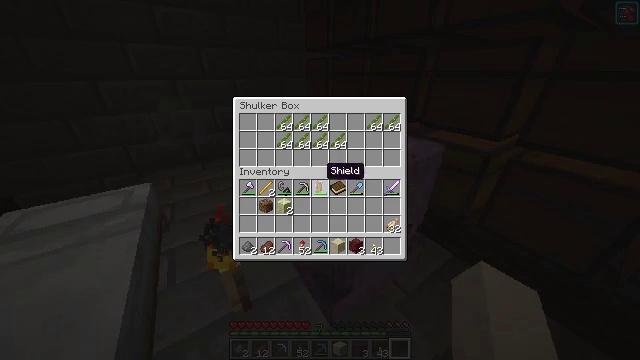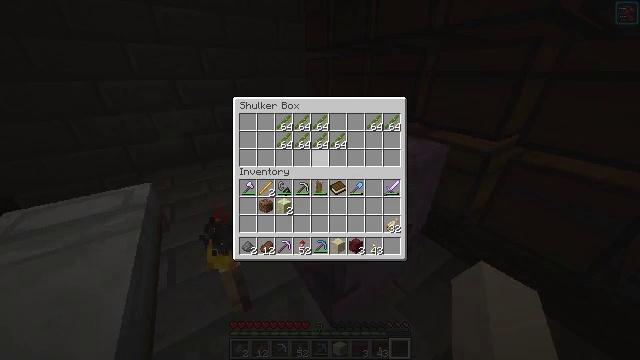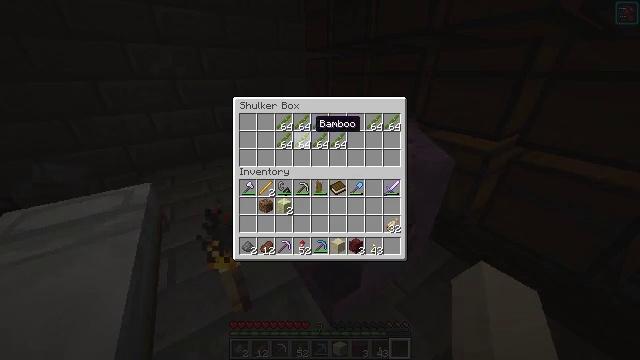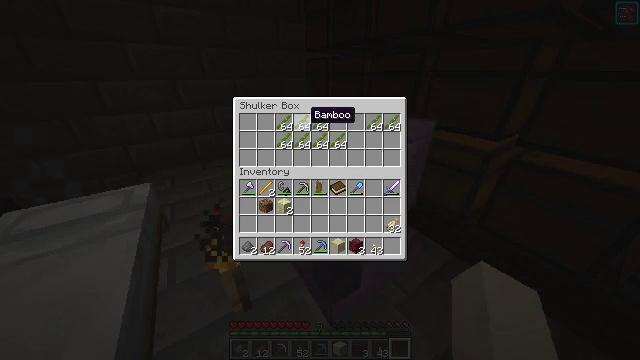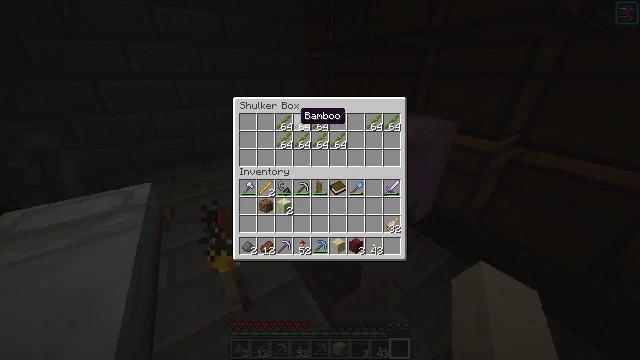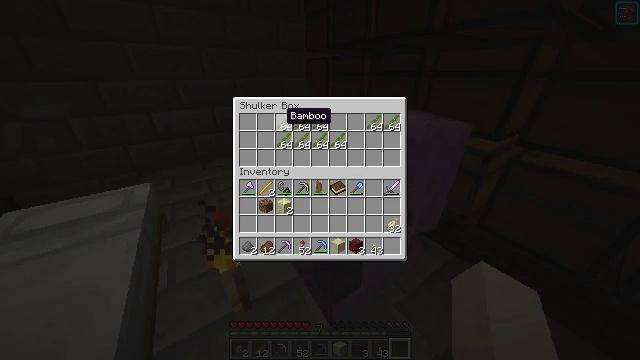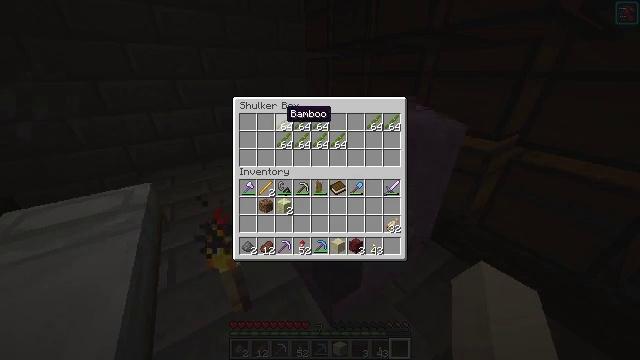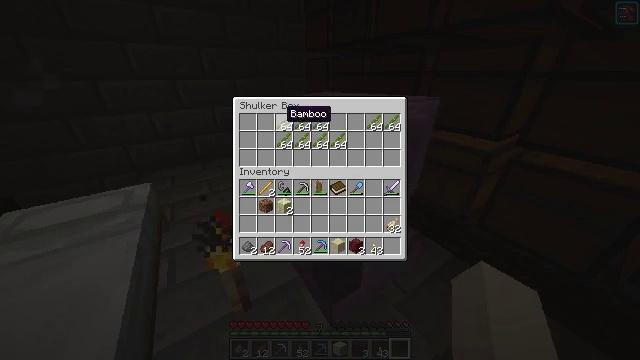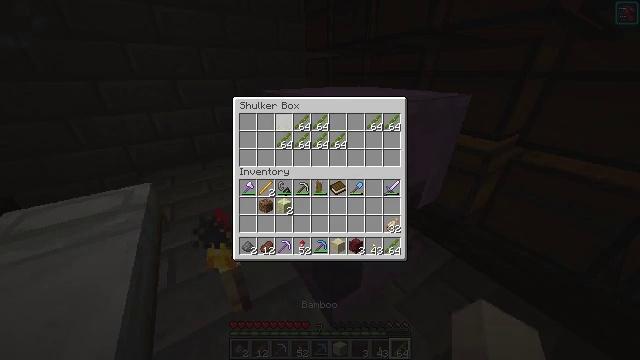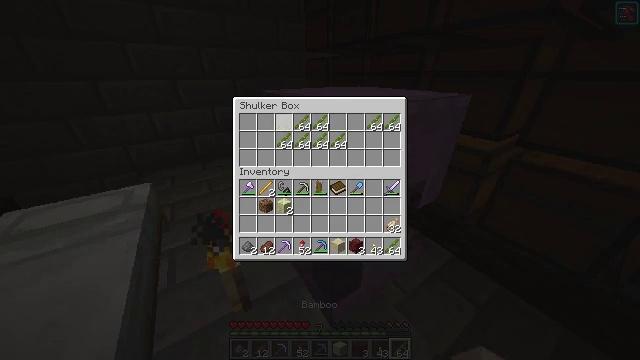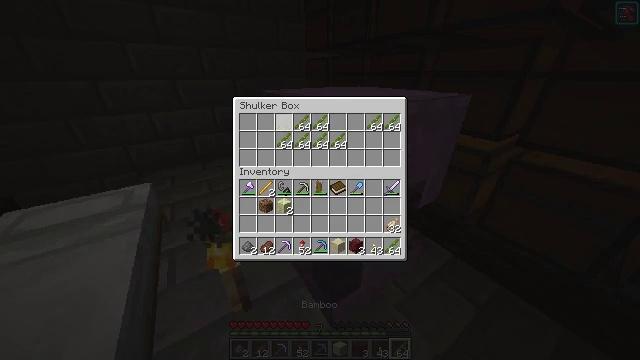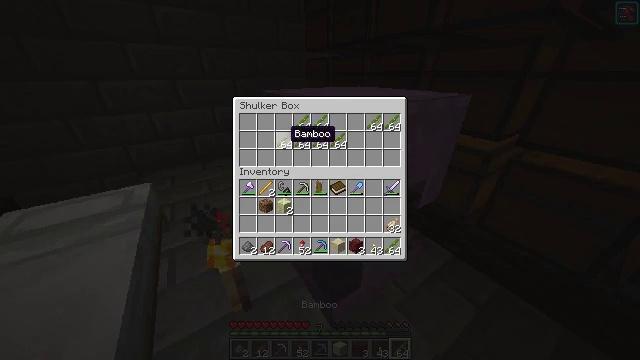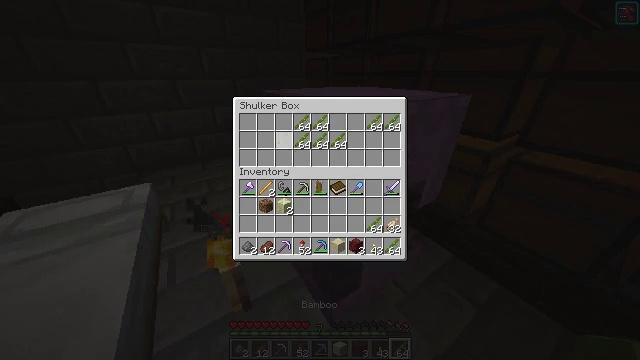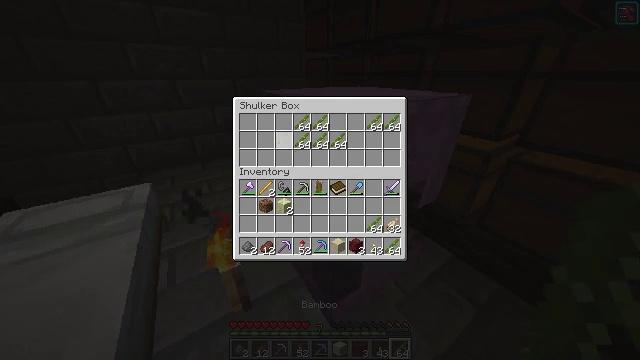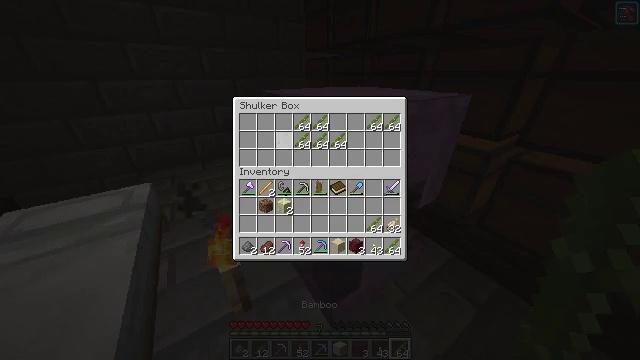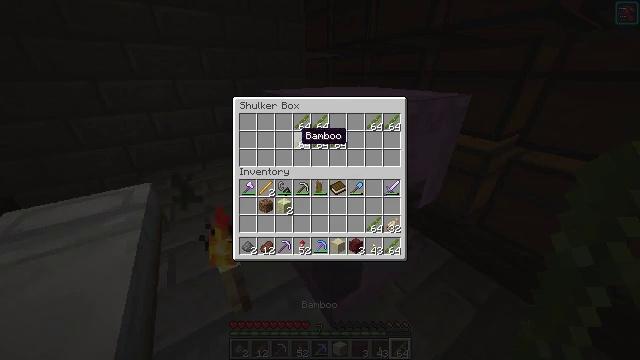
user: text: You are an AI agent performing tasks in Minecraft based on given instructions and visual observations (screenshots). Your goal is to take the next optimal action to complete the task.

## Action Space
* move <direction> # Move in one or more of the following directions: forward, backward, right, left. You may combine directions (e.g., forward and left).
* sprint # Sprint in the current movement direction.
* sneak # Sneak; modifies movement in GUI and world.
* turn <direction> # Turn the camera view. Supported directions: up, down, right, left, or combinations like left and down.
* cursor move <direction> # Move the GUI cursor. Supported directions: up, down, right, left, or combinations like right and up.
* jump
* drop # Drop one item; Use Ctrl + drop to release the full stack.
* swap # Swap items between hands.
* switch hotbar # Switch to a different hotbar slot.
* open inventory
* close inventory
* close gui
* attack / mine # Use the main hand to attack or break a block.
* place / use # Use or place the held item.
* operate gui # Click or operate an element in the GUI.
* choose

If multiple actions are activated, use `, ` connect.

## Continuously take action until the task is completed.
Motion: motion action
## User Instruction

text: Gather the shulker box for storage.
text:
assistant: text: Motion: sneak, cursor move up
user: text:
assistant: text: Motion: sneak, cursor move left and up
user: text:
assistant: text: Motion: sneak, cursor move up
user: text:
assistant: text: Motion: sneak, cursor move left
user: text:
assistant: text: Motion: sneak, cursor move left
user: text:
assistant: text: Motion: sneak
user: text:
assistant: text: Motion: sneak
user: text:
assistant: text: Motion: sneak, choose
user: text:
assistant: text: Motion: sneak, choose
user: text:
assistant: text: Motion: sneak
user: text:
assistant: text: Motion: sneak, cursor move down
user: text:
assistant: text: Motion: sneak, choose
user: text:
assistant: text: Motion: sneak, choose
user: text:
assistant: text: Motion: sneak
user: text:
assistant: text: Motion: sneak
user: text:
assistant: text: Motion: sneak, choose
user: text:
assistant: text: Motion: sneak, choose
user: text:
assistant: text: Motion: sneak, cursor move up
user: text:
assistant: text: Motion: sneak, cursor move up
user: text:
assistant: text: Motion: sneak, choose
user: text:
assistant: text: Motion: sneak, choose
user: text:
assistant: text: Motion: sneak, cursor move right
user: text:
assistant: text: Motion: sneak, cursor move right, choose
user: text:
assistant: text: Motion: sneak, choose
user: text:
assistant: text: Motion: sneak, choose
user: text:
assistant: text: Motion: sneak
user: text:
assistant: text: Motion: sneak
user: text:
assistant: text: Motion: sneak, choose
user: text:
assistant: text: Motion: sneak, choose
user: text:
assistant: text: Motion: sneak, choose